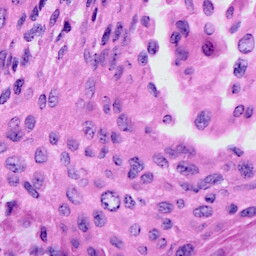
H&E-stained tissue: Cervix